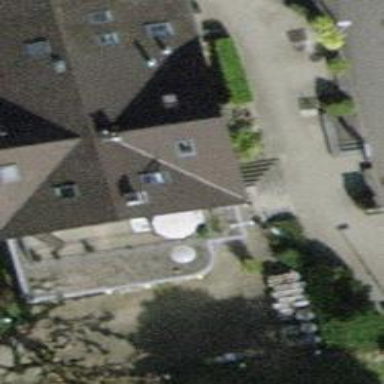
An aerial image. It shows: Restaurant.